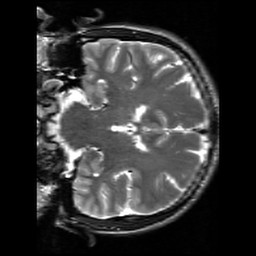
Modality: T2w
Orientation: coronal
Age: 18
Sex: male
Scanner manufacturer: siemens
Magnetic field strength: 3 T
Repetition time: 7 s
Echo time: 0.09 s